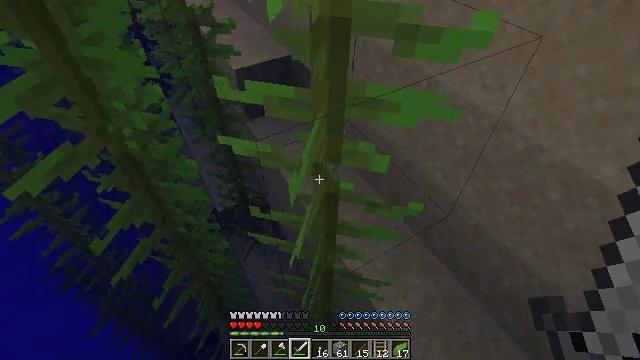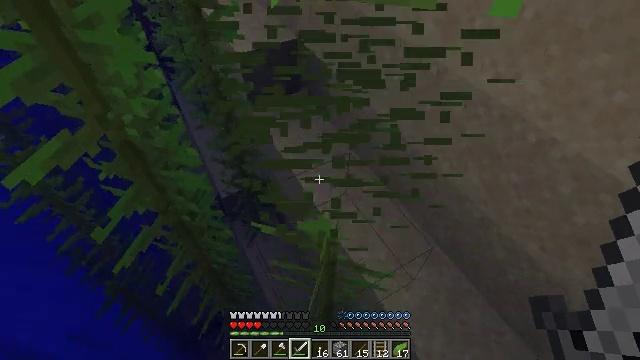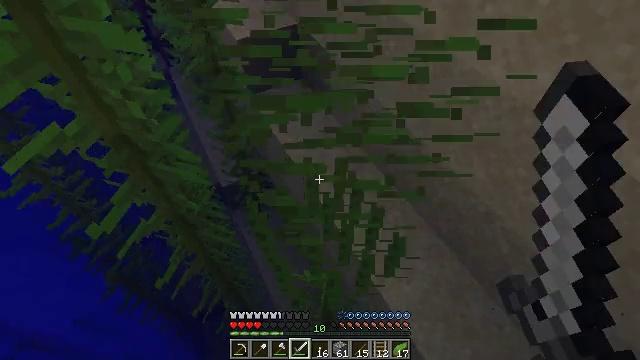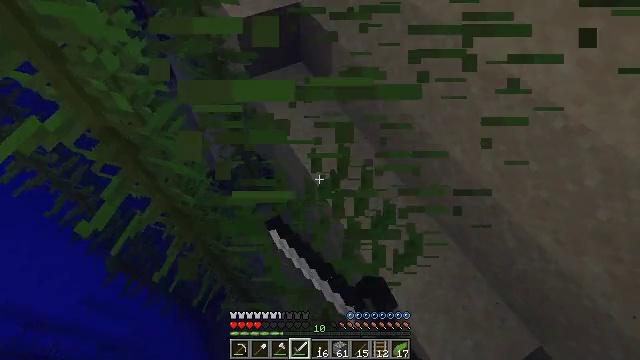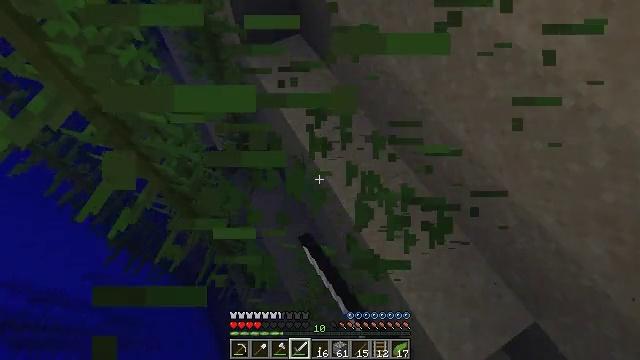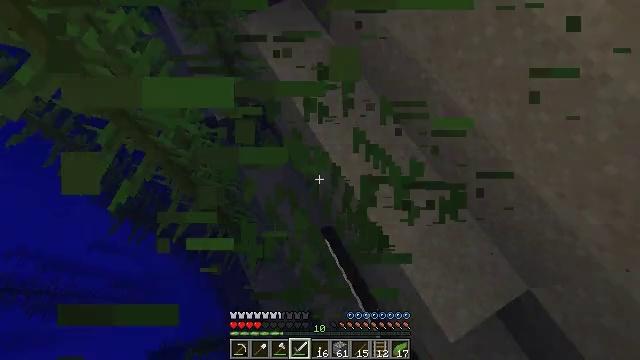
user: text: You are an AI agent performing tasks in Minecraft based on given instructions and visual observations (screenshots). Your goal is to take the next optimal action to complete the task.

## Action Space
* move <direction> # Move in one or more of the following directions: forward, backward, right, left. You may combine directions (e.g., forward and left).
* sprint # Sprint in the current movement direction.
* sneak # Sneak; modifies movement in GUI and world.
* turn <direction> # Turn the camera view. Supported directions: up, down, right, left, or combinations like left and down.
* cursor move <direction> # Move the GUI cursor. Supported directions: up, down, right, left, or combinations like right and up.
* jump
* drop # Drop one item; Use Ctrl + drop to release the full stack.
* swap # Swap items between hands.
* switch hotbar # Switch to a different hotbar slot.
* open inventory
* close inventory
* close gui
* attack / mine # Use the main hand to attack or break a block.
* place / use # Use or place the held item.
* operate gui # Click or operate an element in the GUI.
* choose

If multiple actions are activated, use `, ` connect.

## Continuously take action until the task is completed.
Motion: motion action
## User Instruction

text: Dive and mine the kelp.
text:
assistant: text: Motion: move forward, turn left and down, attack / mine
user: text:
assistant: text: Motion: move forward, turn down, attack / mine
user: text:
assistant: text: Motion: turn down, attack / mine
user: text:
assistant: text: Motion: turn down, attack / mine
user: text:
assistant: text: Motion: turn down, attack / mine
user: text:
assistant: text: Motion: attack / mine